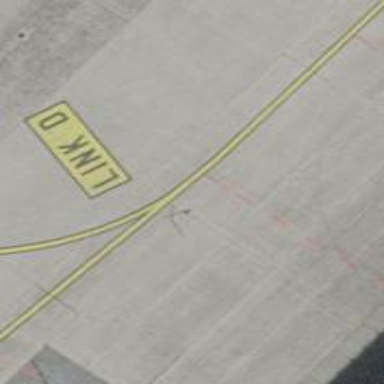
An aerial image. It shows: Image of taxiway at airport.